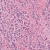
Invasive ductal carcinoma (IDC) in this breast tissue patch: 1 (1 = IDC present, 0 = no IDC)